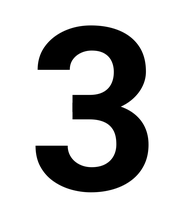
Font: Roboto_Bold